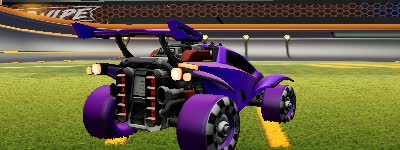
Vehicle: octane